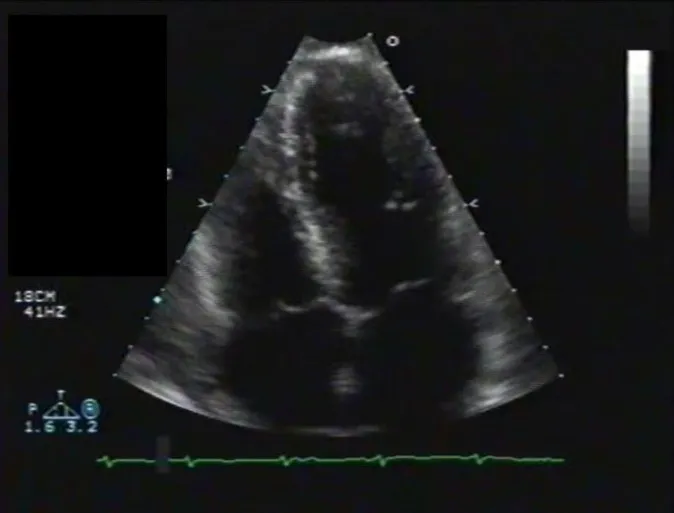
Echocardiogram, post-systolic. Note that there is not much difference between the post-systolic and the pre-systolic images suggesting some stunning of the myocardium.
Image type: radiology (ultrasound)